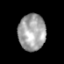
Tissue: prostate
Cell type: T cells
Senescence score: 0.3277
Nuclear area (px): 981
Mean DAPI intensity: 162.119